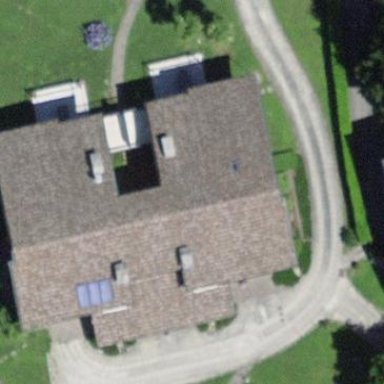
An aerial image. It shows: Detached building with gabled roof.